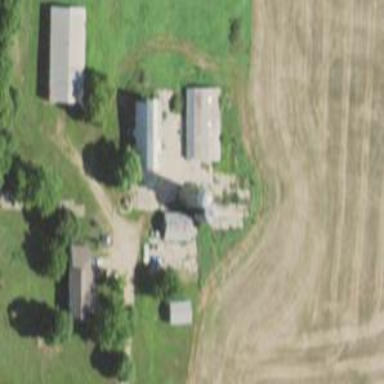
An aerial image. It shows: Silo.